Current action and preconditions to check: trajectory_clear

Your task: For each precondition in the list above, predict whether it will hold at this action.

Consider the current scene as observed from the mobile robot's camera, and analyze the predicted future states of all dynamic agents (e.g., people, animals, vehicles, or any moving entities) within the NEXT SECOND.

IMPORTANT: Only answer "very likely" if you are absolutely certain—based on strong, clear evidence—that a dynamic agent will violate the precondition in the predicted future state. Do NOT answer "very likely" for unlikely, ambiguous, or low-probability risks.

Ask yourself for each precondition: Is there a high probability, with clear and convincing evidence, that the predicted future states of any dynamic agent will interfere with the predicted future state of the currently executing action within the NEXT SECOND, causing that precondition to fail?

Assess the risk level based on these predictions. Use "likely" or "very likely" if motions create a clear risk of interference.

Use "neutral" or "improbable" if agents are nearby but their predicted paths are clearly diverging or non-conflicting.

Failure Risk Categories: "very improbable", "improbable", "neutral", "likely", "very likely"

Answer Format: Output ONLY the probability_of_failure value from these categories: "very improbable", "improbable", "neutral", "likely", "very likely"

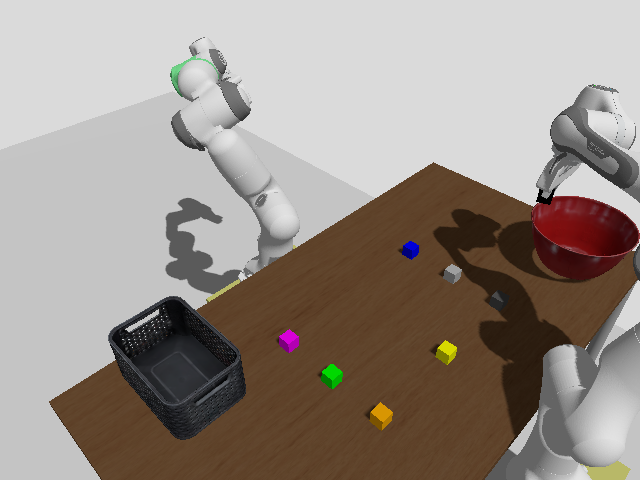

Answer: very improbable